Field crop: tomato
Growth stage: 2
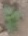
Species: solanum